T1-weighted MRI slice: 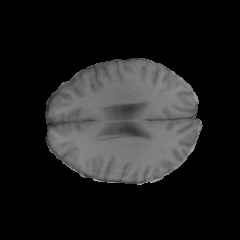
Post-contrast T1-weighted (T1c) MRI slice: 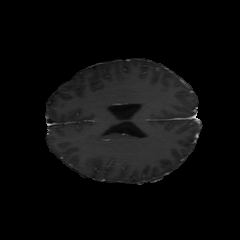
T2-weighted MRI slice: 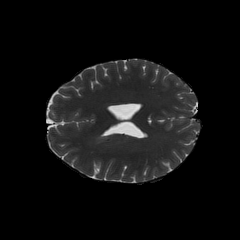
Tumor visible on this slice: no